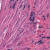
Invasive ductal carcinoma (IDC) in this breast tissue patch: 1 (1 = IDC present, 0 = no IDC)